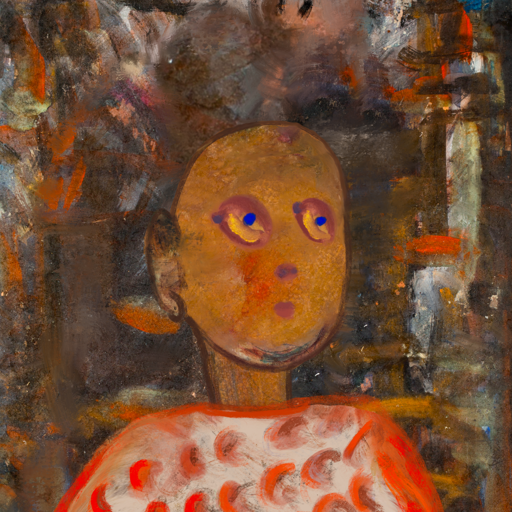
Background: GypsyQueen, Head And Neck Side: Pipe, Face Side: Mother_And_Son_Son, Bust: Rupkatha, Hair Side: Blank, Head Accessory: Blank, Second Necklace: Blank, Necklace: Blank, Baby: Blank